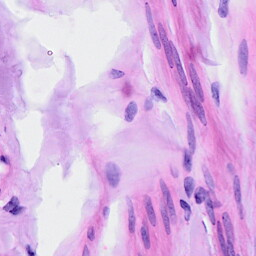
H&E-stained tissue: Ovarian